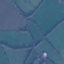
Land use / land cover: Pasture